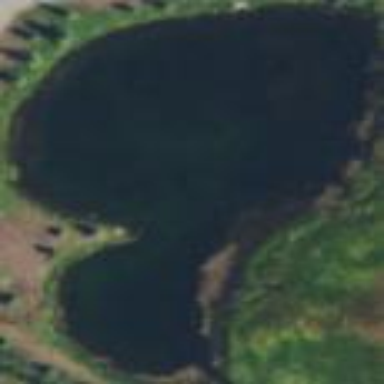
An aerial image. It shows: Serene lake.